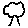
Label: tree